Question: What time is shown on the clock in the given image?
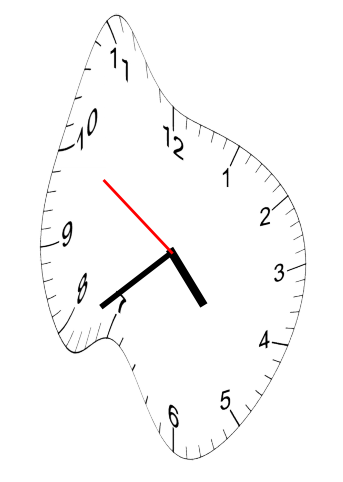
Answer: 04:38:50